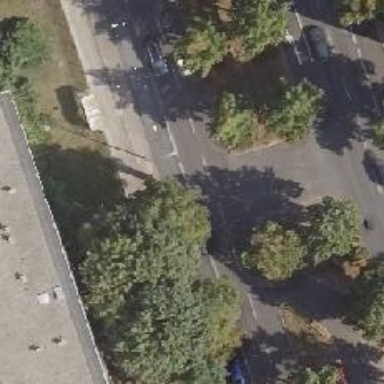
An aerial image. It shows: Primary highway with dual carriageway. The asphalt road includes cycle track on the right side.